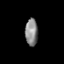
Tissue: prostate
Cell type: Fibroblasts
Senescence score: 0.7348
Nuclear area (px): 335
Mean DAPI intensity: 136.009